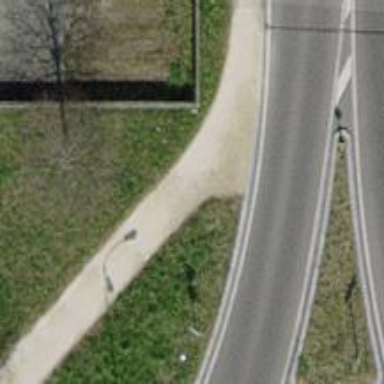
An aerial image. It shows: Path surfaced with fine gravel.